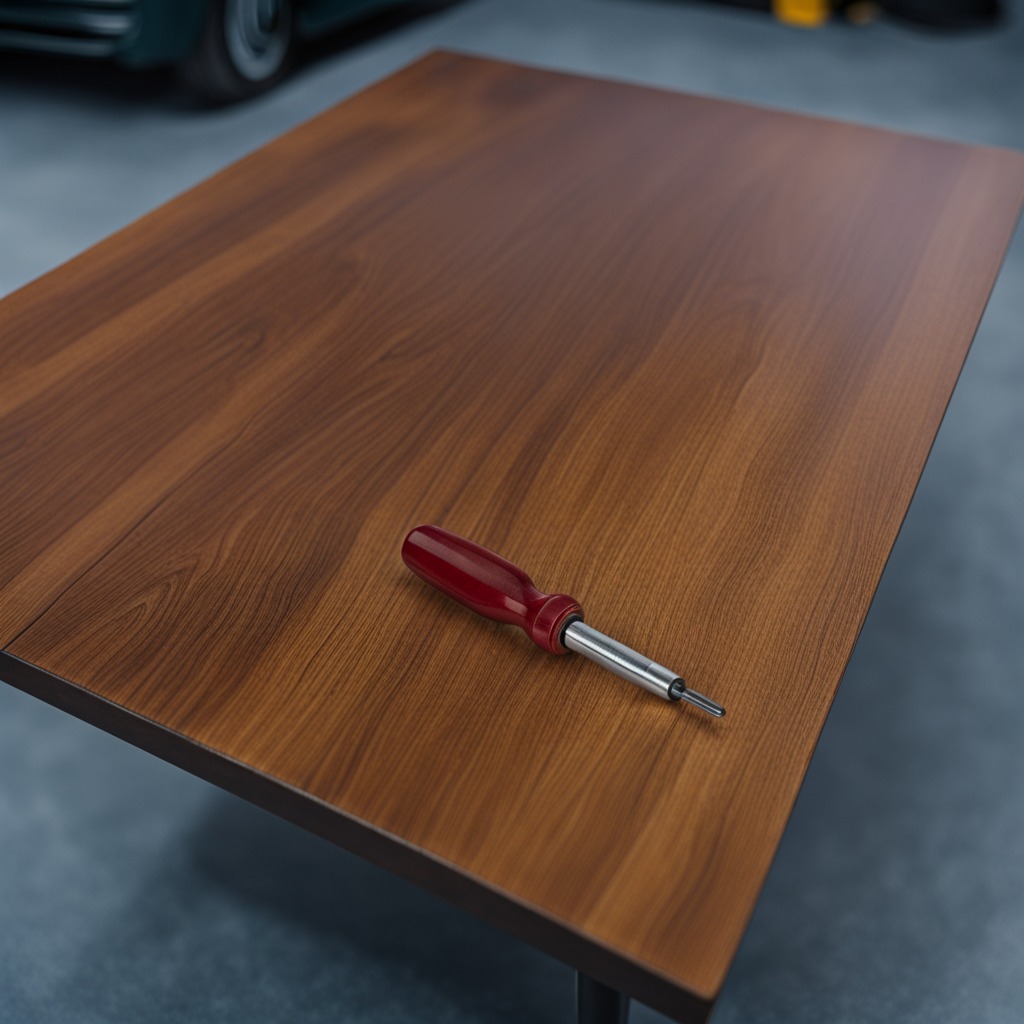
A screwdriver is lying on the table.